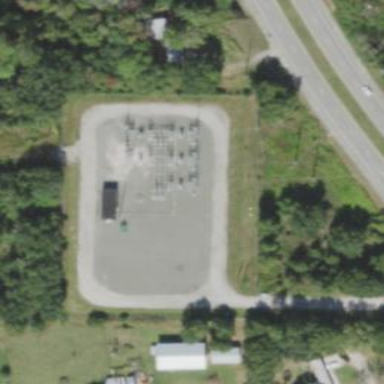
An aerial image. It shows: Outdoor distribution substation.